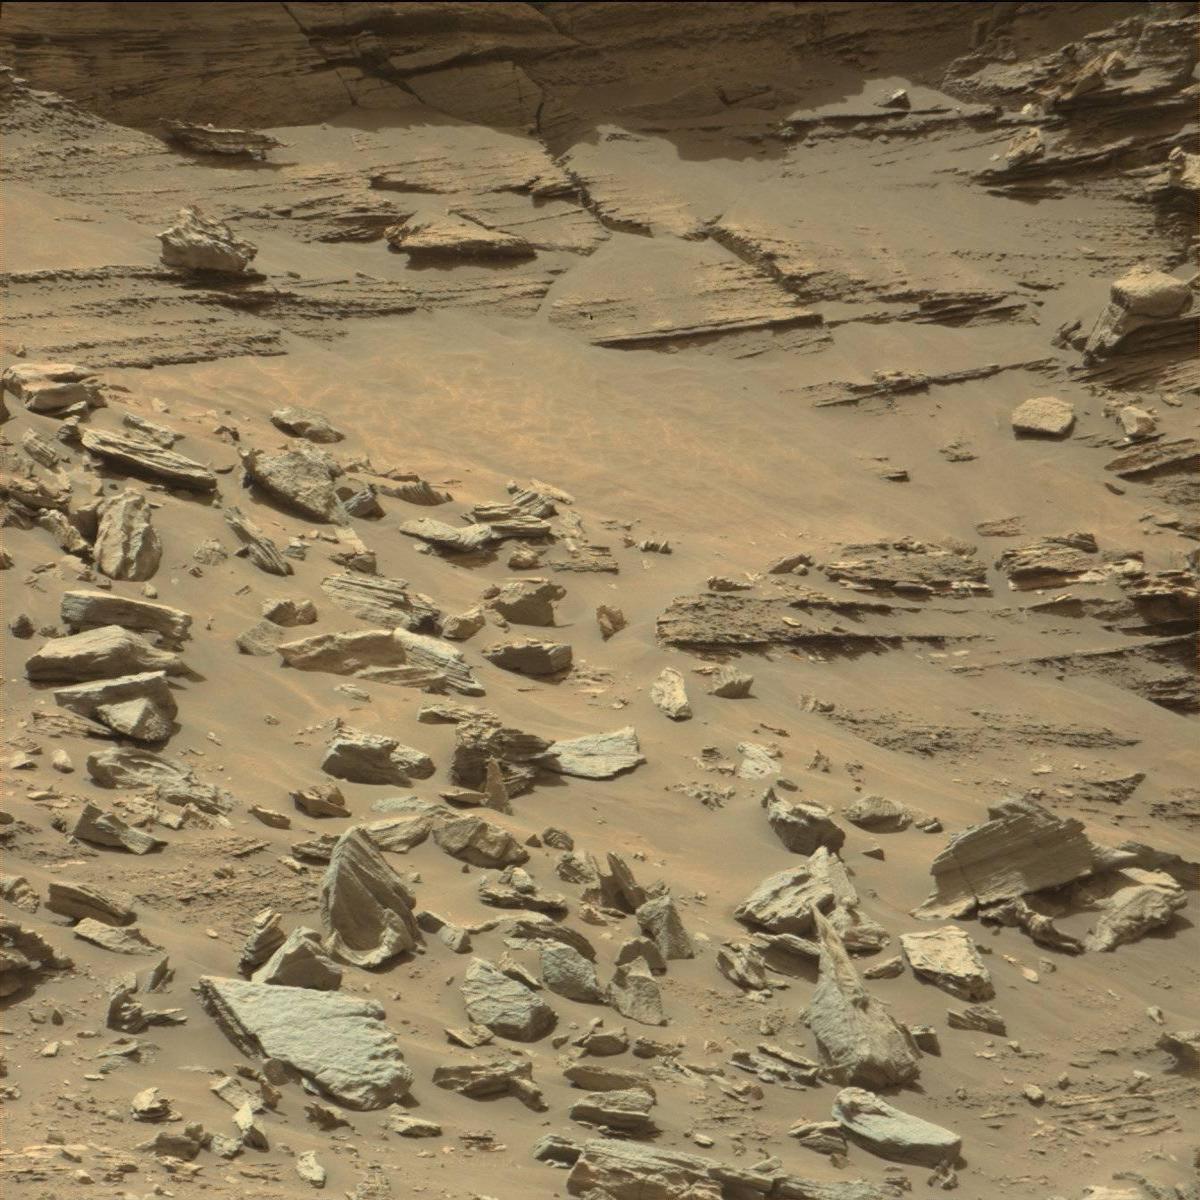
Terrain classes present: Bedrock, Rock, Sand / Soil